Question: I need to replicate this window's bottom part to use in my own Form.

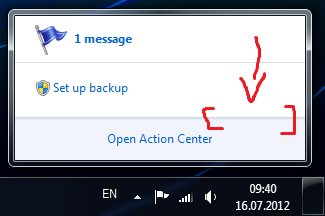
Answer: What you need to do is override the painting of an existing control or create your own control. Personally, I'd override the painting of a 'Panel' control, which would then be the panel for the entire bottom section of your window.
A Gradient Panel is a common requirement and there is a blog post for it <URL>.
Obviously you don't want to paint a full gradient, but it demonstrates how the painting works on the control.
You can either paint a gradient using a smaller subset of the entire panel or paint using something like <URL> and draw your straight line at the correct colour.
---
(to avoid dead links):
'''
using System;
using System.ComponentModel;
using System.Drawing;
using System.Drawing.Drawing2D;
using System.Windows.Forms;
namespace PostXING.Controls
{
/// <summary>
/// GradientPanel is just like a regular panel except it optionally
/// shows a gradient.
/// </summary>
[ToolboxBitmap(typeof(Panel))]
public class GradientPanel : Panel
{
/// <summary>
/// Property GradientColor (Color)
/// </summary>
private Color _gradientColor;
public Color GradientColor {
get { return this._gradientColor;}
set { this._gradientColor = value;}
}
/// <summary>
/// Property Rotation (float)
/// </summary>
private float _rotation;
public float Rotation {
get { return this._rotation;}
set { this._rotation = value;}
}
protected override void OnPaint(PaintEventArgs e) {
if(e.ClipRectangle.IsEmpty) return; //why draw if non-visible?
using(LinearGradientBrush lgb = new
LinearGradientBrush(this.ClientRectangle,
this.BackColor,
this.GradientColor,
this.Rotation)){
e.Graphics.FillRectangle(lgb, this.ClientRectangle);
}
base.OnPaint (e); //right, want anything handled to be drawn too.
}
}
}
'''